Question: I want to keep the field and the icon (question mark) at the same line at any time, even if the width is reduced. (preferably using CSS)
I tried various options such as 'white-space: nowrap', putting them in the same '<div/>', but no success.

My HTML markup is similar to the following:
'''
<ul data-role="listview" >
<li data-role="fieldcontain">
<div>
<label for="name">*Email</label>
<input type="text" name="name" id="name" />
<img src="help.png" title="title" alt="help"/>
</div>
</li>
</ul>
'''
I am using HTML5 with jQuery Mobile.
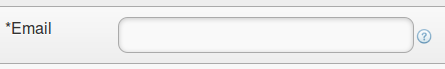
Answer: 'white-space: nowrap' has no effect on elements, it just tells the browser not to split plain text nodes.
To achieve what you want, you need to make the 'div' wrapping everything wide enough to display everything in a single line. In the general case, this isn't simple to achieve without JavaScript because CSS has only rudimentary support for aligning several elements.
Solutions:
1. Make the div so wide that it will always be able to contain the three elements. This is hard because of the label and impossible if you want the input field to grow (= use all available space).
2. Give the div a right margin which is wide enough to contain the image and then position it absolutely in the empty space. Drawback: It will be hard to align the image vertically.
3. The solution that works perfectly but no one wants to hear: Use a table because table rows do what you want / need.